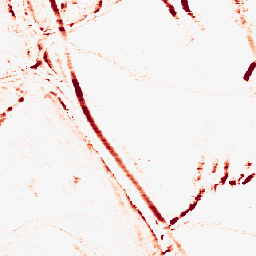
Category: morphological
Decomposition family: morphological_rect
Decomposition parameters: operation: opening
width: 10
height: 3
Upsampling method: area
Upsampling parameters: scale: 4
Upsampling scale: 4